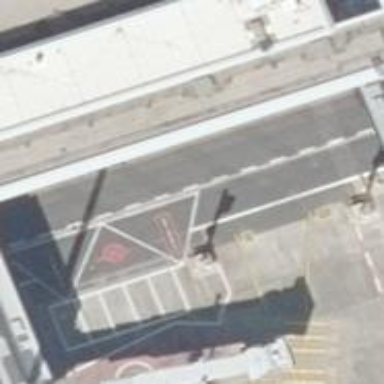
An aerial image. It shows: Parking position at the airport on concrete surface.